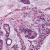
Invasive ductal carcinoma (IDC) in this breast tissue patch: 1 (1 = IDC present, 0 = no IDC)